Field crop: maize
Growth stage: 2
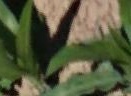
Species: maize